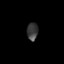
Tissue: lung
Cell type: Epithelial cells
Senescence score: 0.1493
Nuclear area (px): 192
Mean DAPI intensity: 59.3125